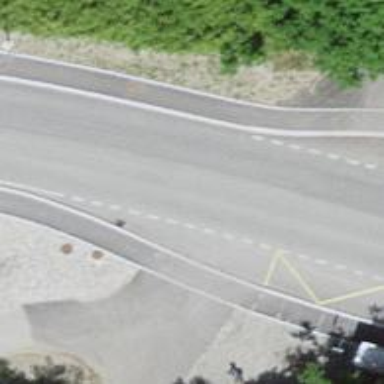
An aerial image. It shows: Zebra crossing on the road.